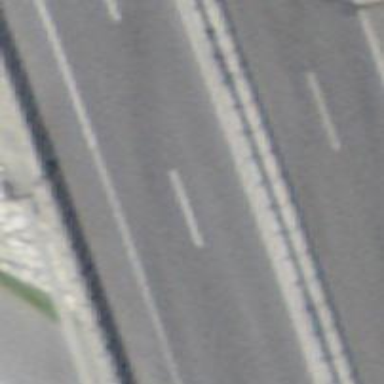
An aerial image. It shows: Motorway.